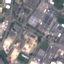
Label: Industrial